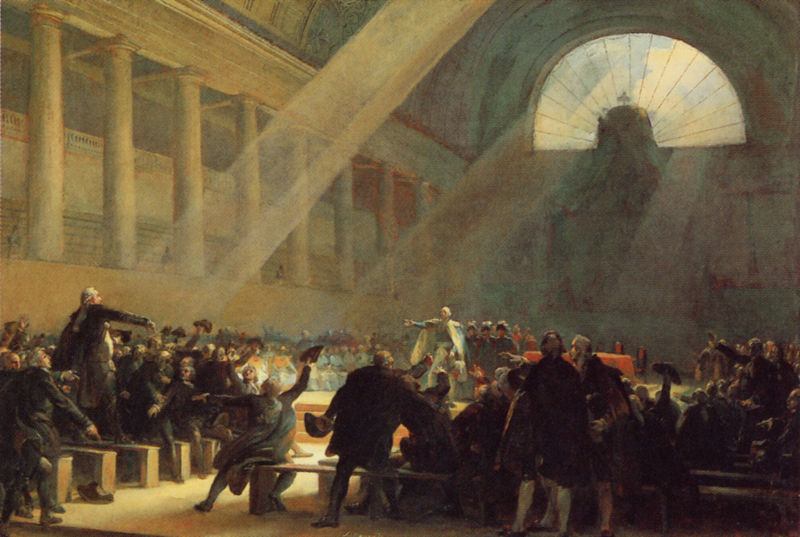
Titel: Mirabeau devant Dreux-Brezé, Mirabeau vor Dreux-Brezé
Künstler: Alexandre Evariste Fragonard
Standort: Paris
Institution: Musée du Louvre
Schlagwörter: blau, gemälde, himmel, mann, schatten, weiß, wolken, menschen, ocker, sitzen, braun, fenster, frankreich, grau, hell, hut, hüte, licht, männer, paris, raum, szene, säule, säulen, tisch, tische, gebäude, ansammlung, gespräch, versammlung, gericht, arme, historie, stein, gesten, hände, hütte, kirche, sonne, haare, mantel, redner, klassizismus, personen, bühne, england, perücke, düster, bogen, rede, hüge, amerika, bank, saal, rundbogen, unruhe, historienbild, könig, soldaten, podest, zeigen, galerie, halle, kolonnade, loggia, lichtstrahl, sonnenstrahl, antike, fuss, kreuz, palast, strahlen, geld, aufruhr, revolution, streit, uniformen, aufstand, mäntel, verhandlung, altar, bänke, kapitelle, rom, sims, lichtstrahlen, sonnenstrahlen, wächter, wut, diskussion, bibliothek, lich, perücken, jubel, disput, französische revolution, nationalversammlung, parlament, jakobiner, perrücken, aula, oberlicht, regent, aufforderung, unmut, gestikulieren, bánke, ballhaus, ballhausschwur, debatte, jubeln, washington, entscheidung, ausruf, plenum, deklamation, dämmer, gründungsväter, kolonisten, putsch, 19. jahrhundert, 18. jahrhundert, 17. jahrhundert, parla,emt